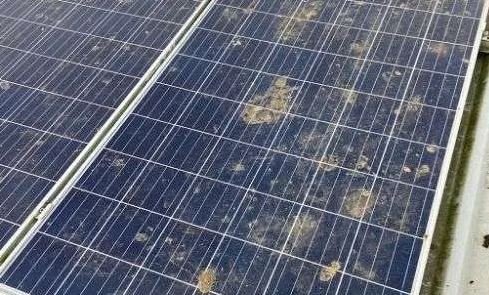
Label: Bird-drop